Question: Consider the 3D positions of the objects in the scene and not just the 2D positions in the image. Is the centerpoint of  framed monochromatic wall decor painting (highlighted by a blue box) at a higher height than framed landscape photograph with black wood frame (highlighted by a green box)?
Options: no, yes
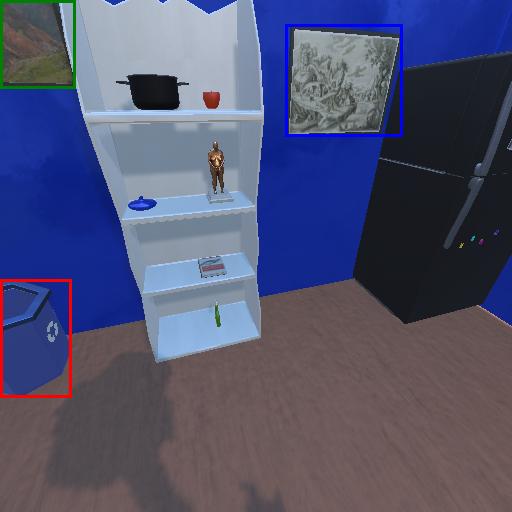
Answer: no